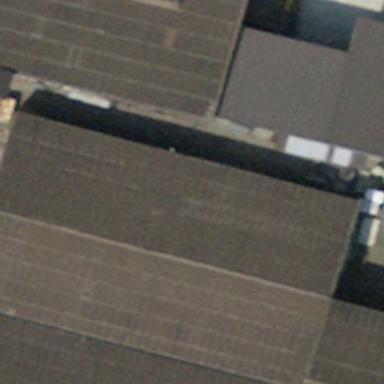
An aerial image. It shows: Commercial building.